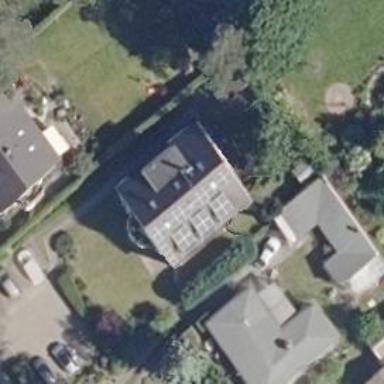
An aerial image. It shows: Veterinary facility.